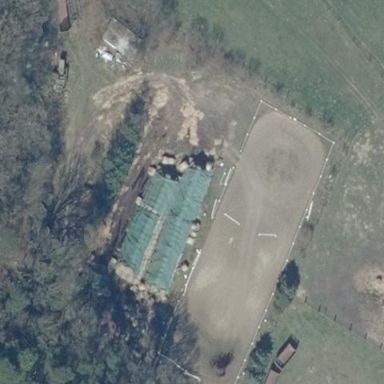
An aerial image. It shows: Equestrian pitch for leisure land sports.